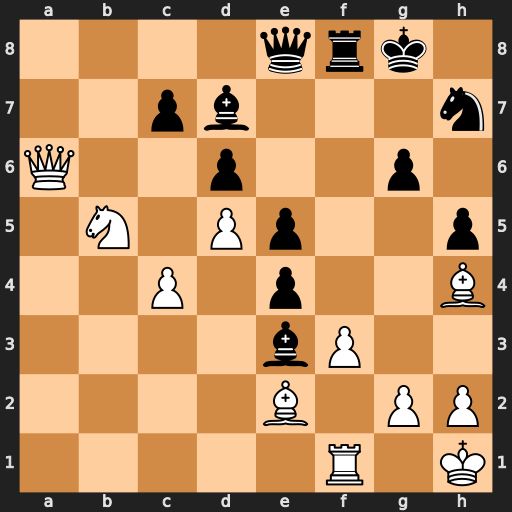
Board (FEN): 4qrk1/2pb3n/Q2p2p1/1N1Pp2p/2P1p2B/4bP2/4B1PP/5R1K
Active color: w
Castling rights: -
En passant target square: -
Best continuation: Nxc7 Qc8 Qxd6